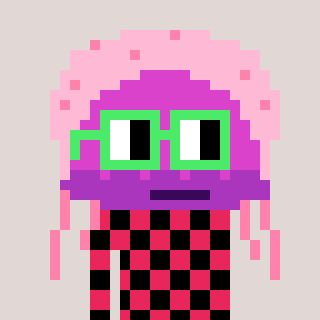
a pixel art character with square light green glasses, a jellyfish-shaped head and a redpinkish-colored body on a warm background